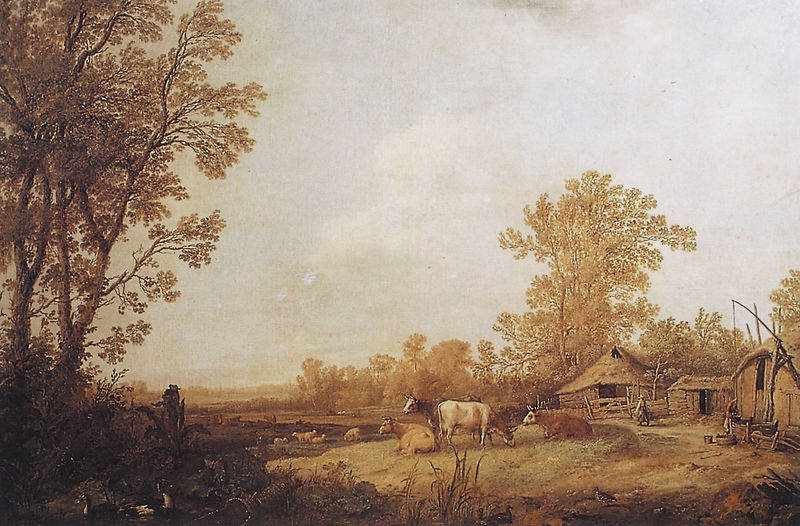
Titel: Farm Scene with Cottages and Animals (Bauernhof mit Hütten und Tieren)
Institution: Privatsammlung
Schlagwörter: baum, blätter, gemälde, himmel, mann, wolken, bäume, gelb, landschaft, menschen, see, braun, frau, holz, stroh, gras, haus, tiere, zaun, mensch, horizont, häuser, kühe, natur, schilf, vieh, weide, hütte, brunnen, sommer, süden, herde, kuh, bauernhof, hütten, liegend, bauer, rinder, reetdach, laubbaum, hirte, brunne, schober, farmer, lansschaft, himmelbäume, figurholz, baeur